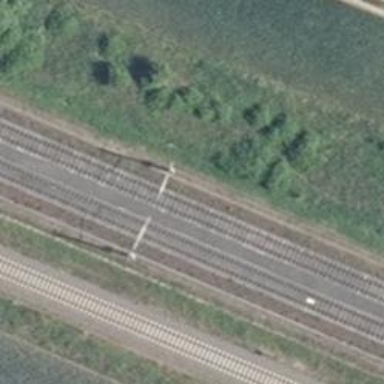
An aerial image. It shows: Milestone along the railway with catenary mast.